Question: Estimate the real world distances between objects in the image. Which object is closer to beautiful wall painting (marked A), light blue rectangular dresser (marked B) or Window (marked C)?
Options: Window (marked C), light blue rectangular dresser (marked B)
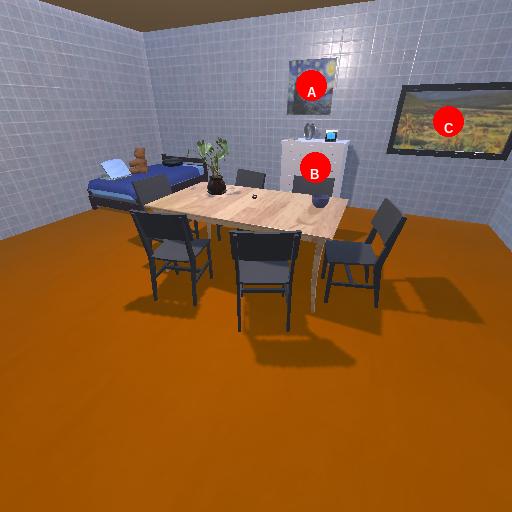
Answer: Window (marked C)